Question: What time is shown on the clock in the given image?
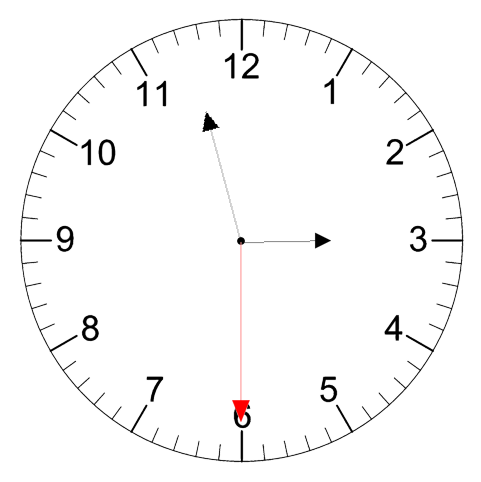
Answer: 02:57:30